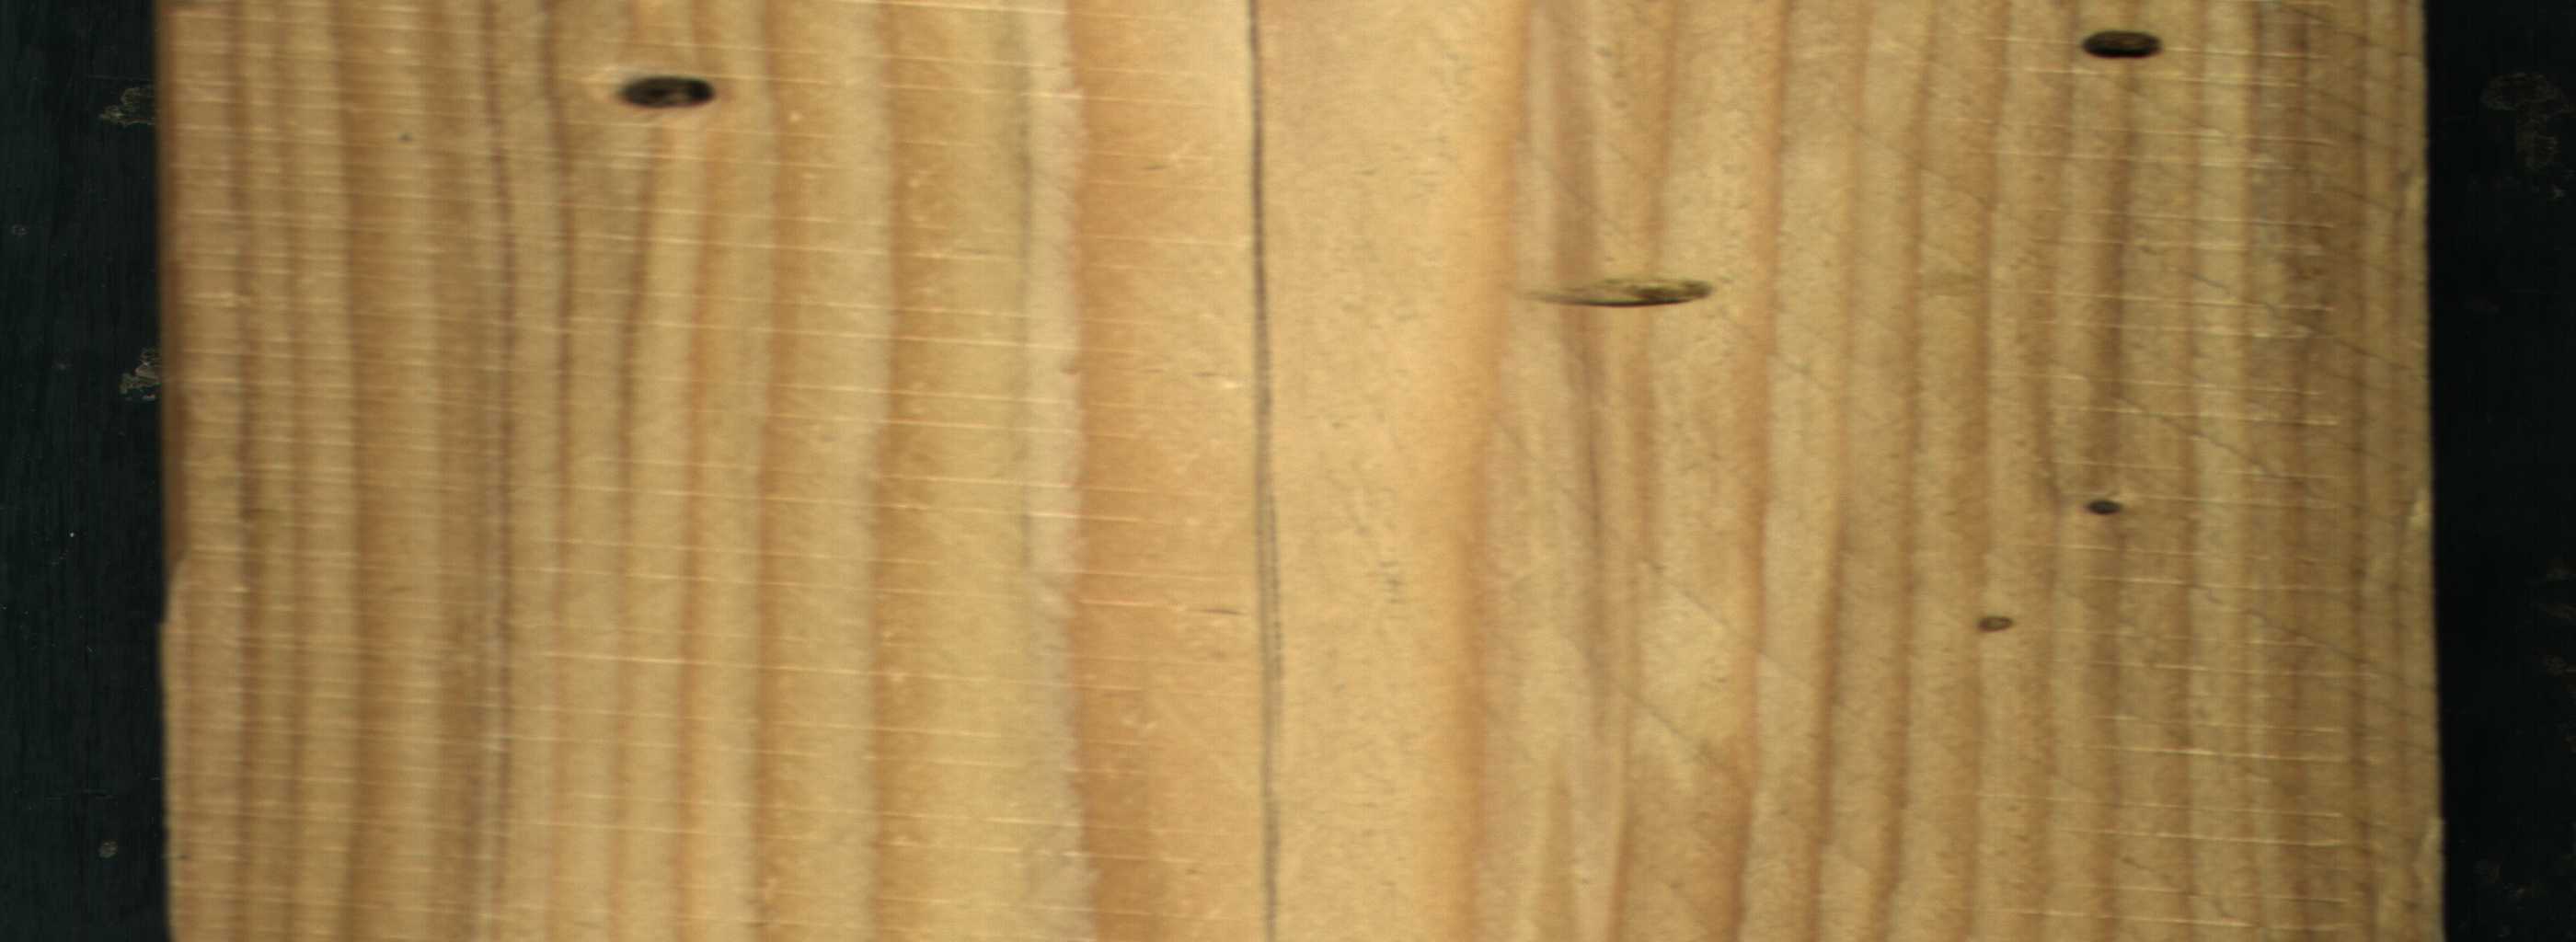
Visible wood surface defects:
Crack
Dead_Knot
Dead_Knot
Dead_Knot